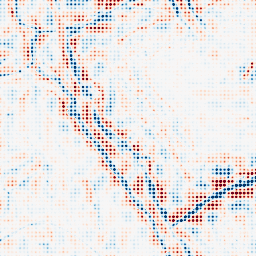
Category: wavelet
Decomposition family: wavelet_biorthogonal
Decomposition parameters: wavelet: bior3.5
level: 4
Upsampling method: sinc_hamming
Upsampling parameters: scale: 8
kernel_size: 4
Upsampling scale: 8